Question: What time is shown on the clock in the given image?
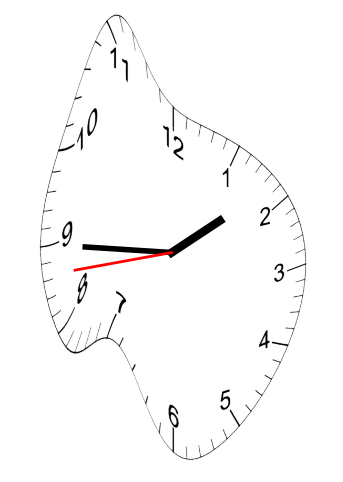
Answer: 01:44:43